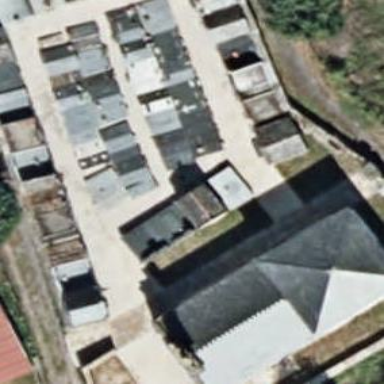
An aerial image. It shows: Historic tomb inside building.